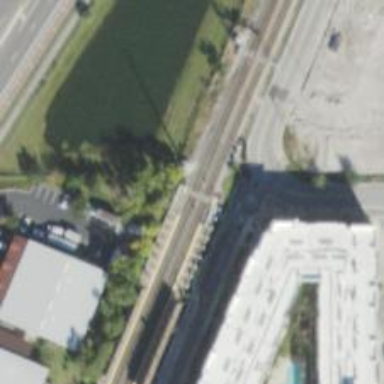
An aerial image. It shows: Railway crossing.